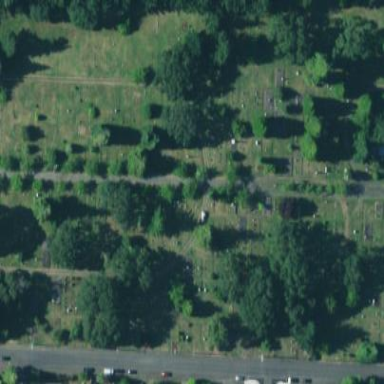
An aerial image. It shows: Cemetery.